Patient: sex M, age 49
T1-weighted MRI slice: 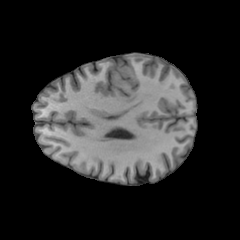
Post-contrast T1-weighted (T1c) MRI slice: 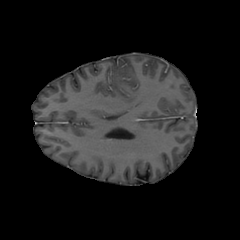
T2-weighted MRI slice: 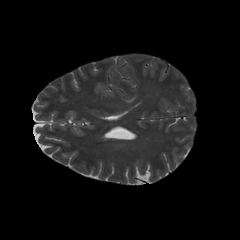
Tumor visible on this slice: yes
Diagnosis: Glioblastoma, IDH-wildtype
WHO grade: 4